Question: Hi how to draw a line with numbers and the tick intervals as in a measuring scale. some thing like this image
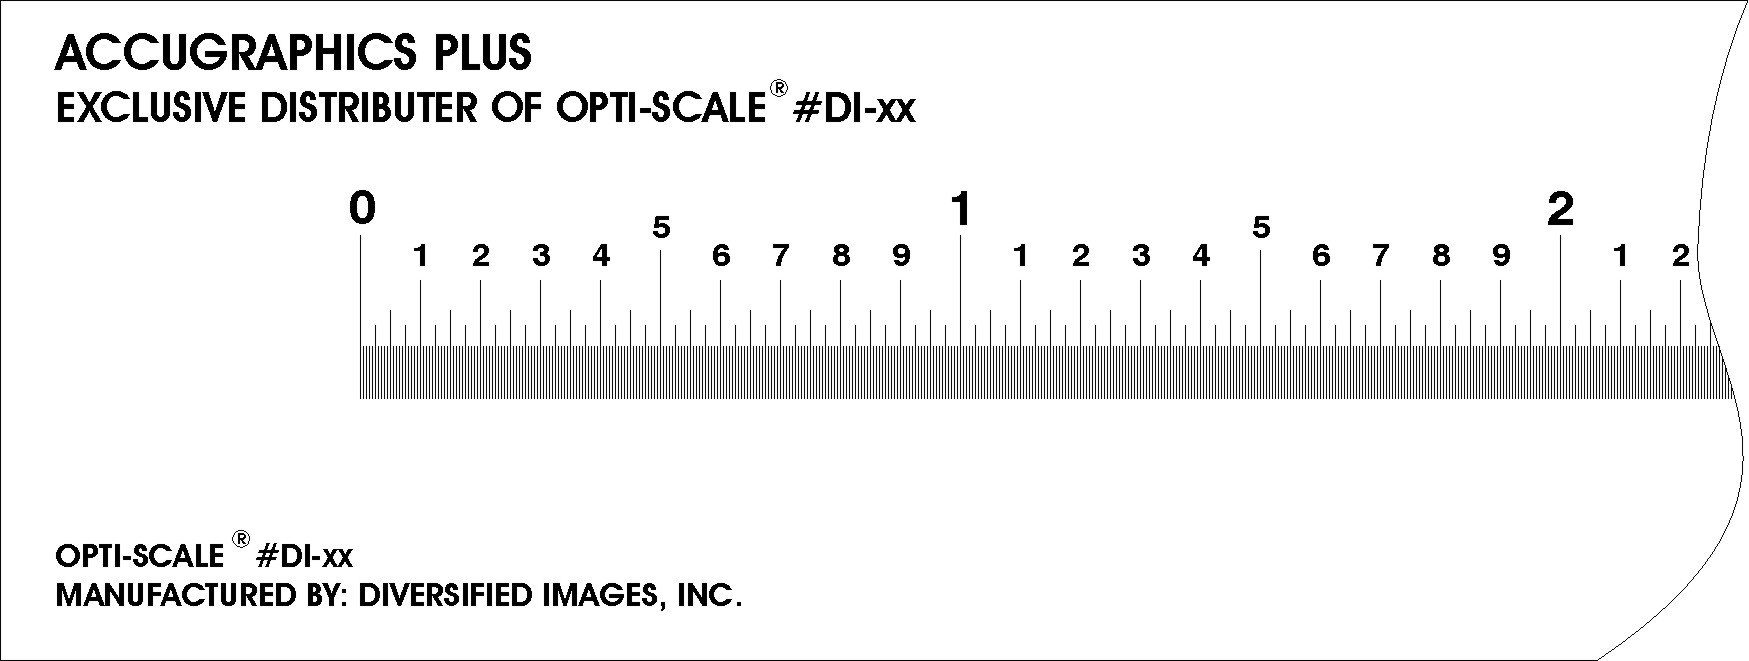
Answer: This should give you a good start:
'''
graphics.lineStyle(1,0);
for(var i:int=0; i<10; i++){
//Draw the big strokes
graphics.moveTo(i*50, 0);
graphics.lineTo(i*50, 40);
//Draw the smaller ones
for(var u:int=1+i*10; u<10+i*10; u++){
var smallHeight:int = 15;
if (u%5==0) smallHeight = 25;//Make the centered one higher
graphics.moveTo(u*5, 40-smallHeight);
graphics.lineTo(u*5, 40);
}
}
'''